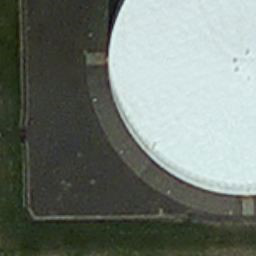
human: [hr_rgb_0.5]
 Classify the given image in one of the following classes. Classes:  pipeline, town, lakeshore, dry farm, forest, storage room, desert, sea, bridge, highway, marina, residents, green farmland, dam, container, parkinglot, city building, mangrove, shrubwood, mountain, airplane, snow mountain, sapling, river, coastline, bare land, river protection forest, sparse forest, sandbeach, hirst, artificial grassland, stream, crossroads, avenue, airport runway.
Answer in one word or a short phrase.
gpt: storage room